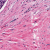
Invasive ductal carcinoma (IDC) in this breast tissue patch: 0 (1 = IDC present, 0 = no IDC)